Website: home-depot
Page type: receipt
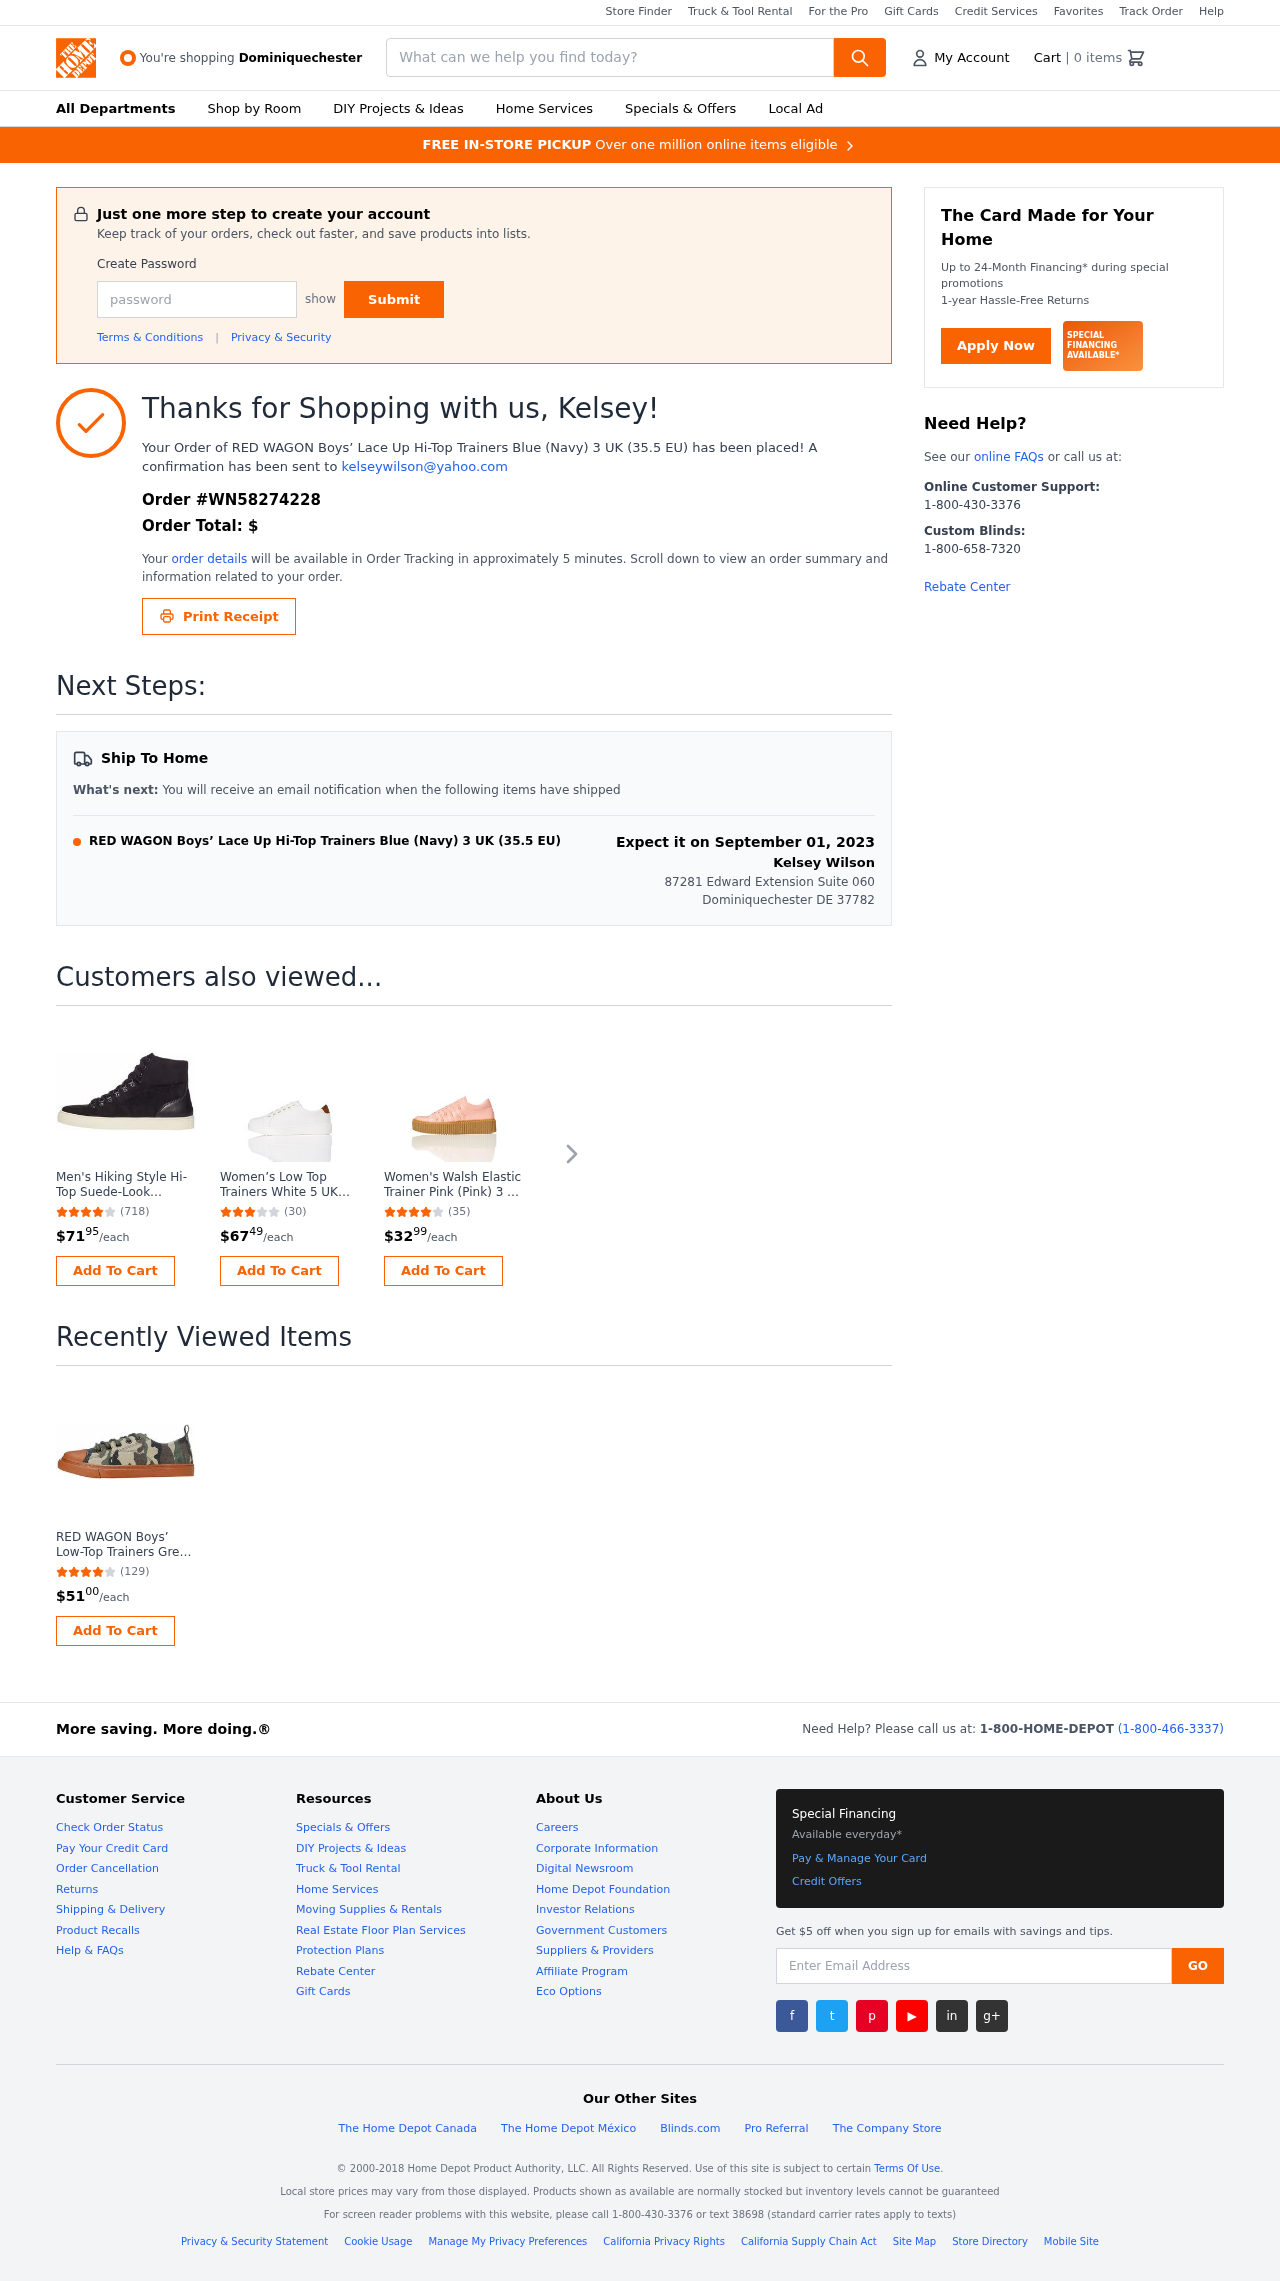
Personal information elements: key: PII_CITY
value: Dominiquechester
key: PII_EMAIL
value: kelseywilson@yahoo.com
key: PII_FIRSTNAME
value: Kelsey
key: PII_FULLNAME
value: Kelsey Wilson
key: PII_POSTCODE
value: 37782
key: PII_STATE_ABBR
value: DE
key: PII_STREET
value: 87281 Edward Extension Suite 060
Product elements: key: PRODUCT1_NAME
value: RED WAGON Boys’ Lace Up Hi-Top Trainers Blue (Navy) 3 UK (35.5 EU)
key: PRODUCT2_NAME
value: Men's Hiking Style Hi-Top Suede-Look Trainers
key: PRODUCT2_NUM_RATINGS
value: (718)
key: PRODUCT2_PRICE
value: $7195
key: PRODUCT3_NAME
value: Women’s Low Top Trainers White 5 UK (38 EU)
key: PRODUCT3_NUM_RATINGS
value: (30)
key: PRODUCT3_PRICE
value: $6749
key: PRODUCT4_NAME
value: Women's Walsh Elastic Trainer Pink (Pink) 3 UK (36 EU)
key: PRODUCT4_NUM_RATINGS
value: (35)
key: PRODUCT4_PRICE
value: $3299
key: PRODUCT5_NAME
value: RED WAGON Boys’ Low-Top Trainers Green 3 UK (35.5 EU)
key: PRODUCT5_NUM_RATINGS
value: (129)
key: PRODUCT5_PRICE
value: $5100
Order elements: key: ORDER_NUM_ITEMS
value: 0
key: ORDER_ID
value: WN58274228
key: ORDER_TOTAL
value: $
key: ORDER_DELIVERY_DATE
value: Expect it on September 01, 2023
Search elements: key: HEADER_SEARCH
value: What can we help you find today?